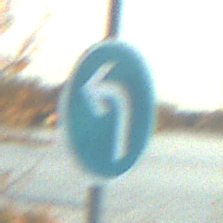
Verkehrszeichen: VorgeschriebeneFahrtrichtungLinks
Umgebung: Outdoor, RoadRail
Tageszeit: SunriseSunset
Wetter: PartlyCloudy
Licht: Natural
Jahreszeit: NotSpecified
Kontrast: HighContrast